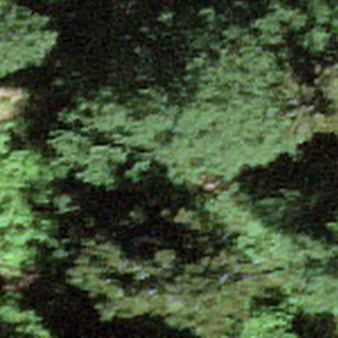
Label: other